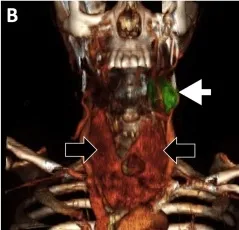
Goiter (black arrows) and paraganglioma (white arrows) in a computerized tomography angiography (CTA). Three-dimensional reconstruction.
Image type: radiology (ct)